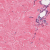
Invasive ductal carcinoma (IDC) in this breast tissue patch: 0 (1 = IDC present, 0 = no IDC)